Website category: sports
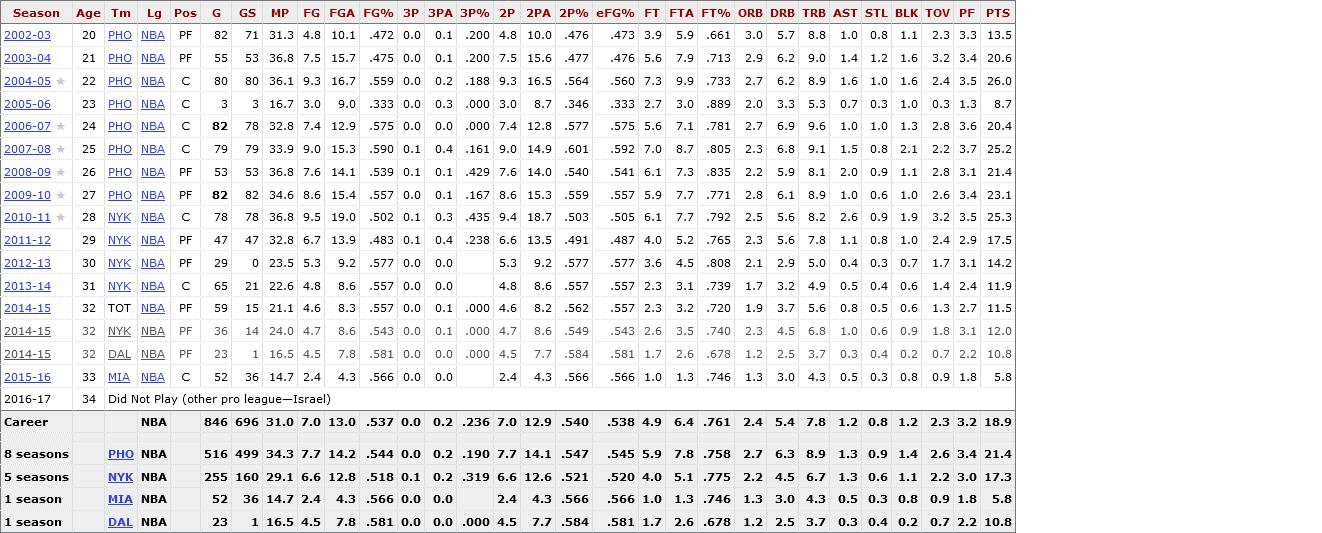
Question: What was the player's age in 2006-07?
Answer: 24

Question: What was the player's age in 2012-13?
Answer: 30

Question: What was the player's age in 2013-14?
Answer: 31

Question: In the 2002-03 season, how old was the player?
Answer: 20

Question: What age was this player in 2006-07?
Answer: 24

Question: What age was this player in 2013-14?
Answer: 31

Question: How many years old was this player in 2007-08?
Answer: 25

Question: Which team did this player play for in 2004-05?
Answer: PHO

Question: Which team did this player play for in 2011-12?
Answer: NYK

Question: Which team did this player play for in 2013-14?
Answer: NYK

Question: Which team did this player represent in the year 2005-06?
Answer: PHO

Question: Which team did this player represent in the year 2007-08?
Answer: PHO

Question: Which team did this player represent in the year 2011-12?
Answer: NYK

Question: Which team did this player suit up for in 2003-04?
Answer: PHO

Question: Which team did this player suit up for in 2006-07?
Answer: PHO

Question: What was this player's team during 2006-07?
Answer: PHO

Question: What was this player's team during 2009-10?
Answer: PHO

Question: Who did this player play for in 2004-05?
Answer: PHO

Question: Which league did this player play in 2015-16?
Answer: NBA

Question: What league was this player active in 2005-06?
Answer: NBA

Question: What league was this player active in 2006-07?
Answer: NBA

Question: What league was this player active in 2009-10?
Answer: NBA

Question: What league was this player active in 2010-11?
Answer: NBA

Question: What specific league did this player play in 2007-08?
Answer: NBA

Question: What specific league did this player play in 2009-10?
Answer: NBA

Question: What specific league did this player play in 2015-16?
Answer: NBA

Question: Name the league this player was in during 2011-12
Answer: NBA

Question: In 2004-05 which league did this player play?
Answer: NBA

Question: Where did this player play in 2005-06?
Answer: NBA

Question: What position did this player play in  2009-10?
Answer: PF

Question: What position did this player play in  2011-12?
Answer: PF

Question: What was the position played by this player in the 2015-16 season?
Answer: C

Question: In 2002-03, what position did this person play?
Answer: PF

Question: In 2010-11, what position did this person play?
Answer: C

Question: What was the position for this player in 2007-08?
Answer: C

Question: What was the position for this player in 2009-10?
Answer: PF

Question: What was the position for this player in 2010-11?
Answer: C

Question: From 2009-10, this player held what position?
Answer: PF

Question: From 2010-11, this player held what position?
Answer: C

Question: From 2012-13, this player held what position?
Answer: PF

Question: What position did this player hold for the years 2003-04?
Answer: PF

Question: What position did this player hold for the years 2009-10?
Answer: PF

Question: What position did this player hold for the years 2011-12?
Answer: PF

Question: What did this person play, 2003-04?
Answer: PF

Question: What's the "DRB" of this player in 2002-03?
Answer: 5.7

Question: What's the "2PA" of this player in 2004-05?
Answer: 16.5

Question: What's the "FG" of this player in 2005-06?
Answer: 3.0

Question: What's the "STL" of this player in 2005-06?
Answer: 0.3

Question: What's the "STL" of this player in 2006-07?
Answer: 1.0

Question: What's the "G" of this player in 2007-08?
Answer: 79

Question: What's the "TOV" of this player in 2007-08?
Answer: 2.2

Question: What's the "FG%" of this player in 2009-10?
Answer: .557

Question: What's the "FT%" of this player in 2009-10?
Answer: .771

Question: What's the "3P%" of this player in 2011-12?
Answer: .238

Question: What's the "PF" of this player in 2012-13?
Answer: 3.1

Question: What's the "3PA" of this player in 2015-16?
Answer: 0.0

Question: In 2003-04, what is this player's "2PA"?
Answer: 15.6

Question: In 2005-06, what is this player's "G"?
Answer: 3

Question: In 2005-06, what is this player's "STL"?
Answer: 0.3

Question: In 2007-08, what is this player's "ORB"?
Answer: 2.3

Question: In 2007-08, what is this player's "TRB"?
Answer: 9.1

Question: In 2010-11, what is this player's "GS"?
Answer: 78

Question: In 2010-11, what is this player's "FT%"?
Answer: .792

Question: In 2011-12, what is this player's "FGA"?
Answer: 13.9